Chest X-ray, PA view. Patient: 64 years old, sex F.
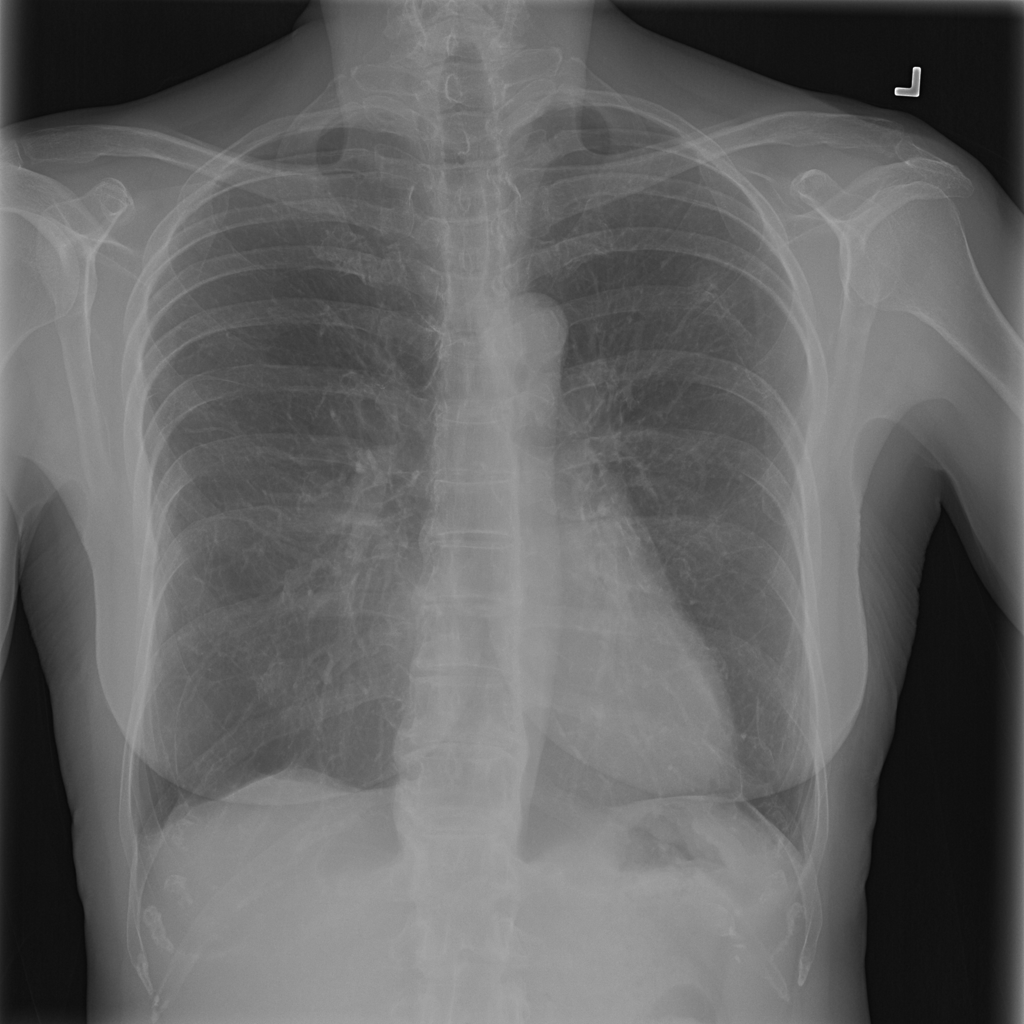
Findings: No Finding